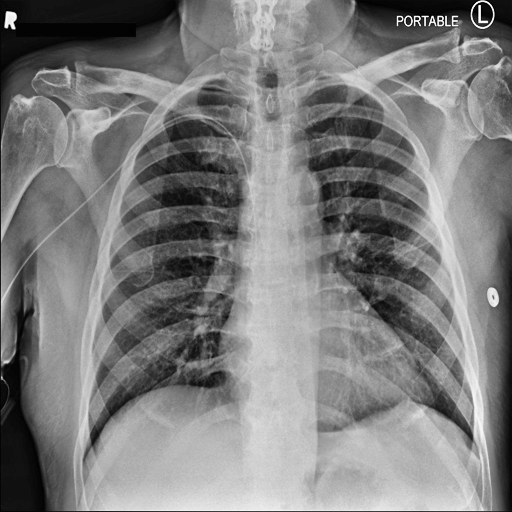
Finding: NORMAL